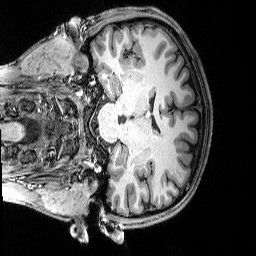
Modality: T1w
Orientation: coronal
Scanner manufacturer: siemens
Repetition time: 2.25 s
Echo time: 0.00418 s